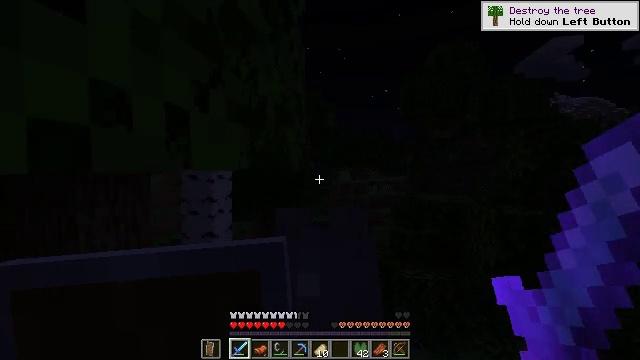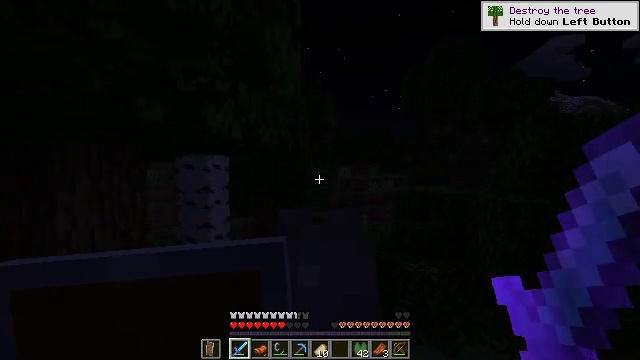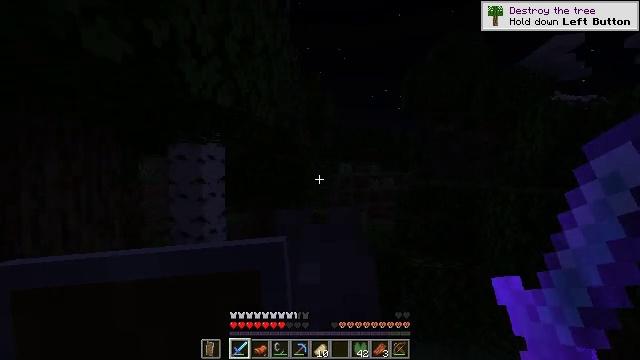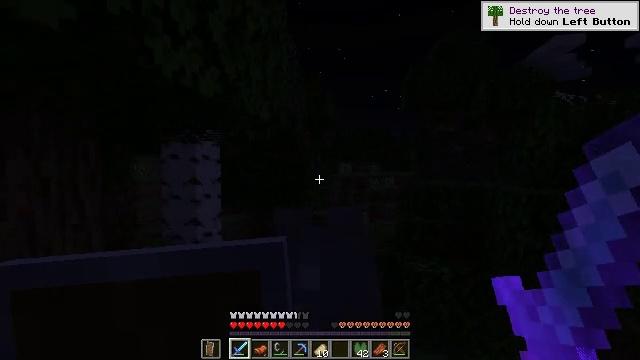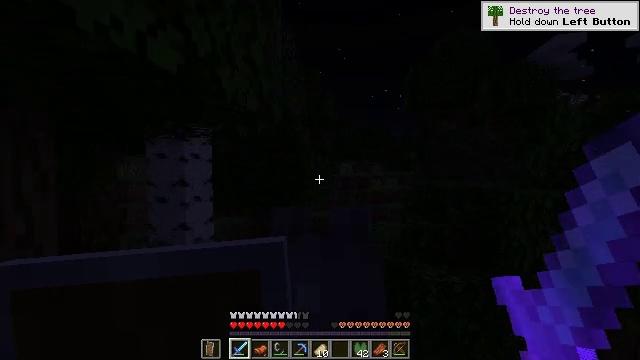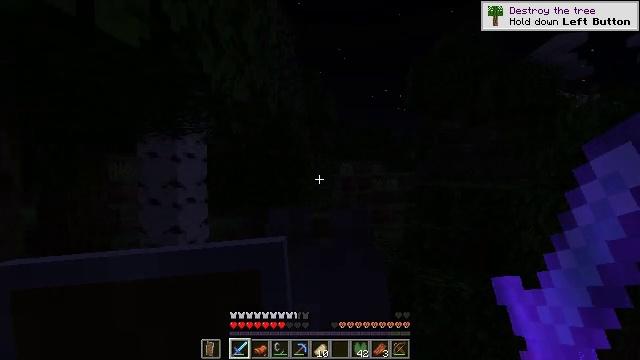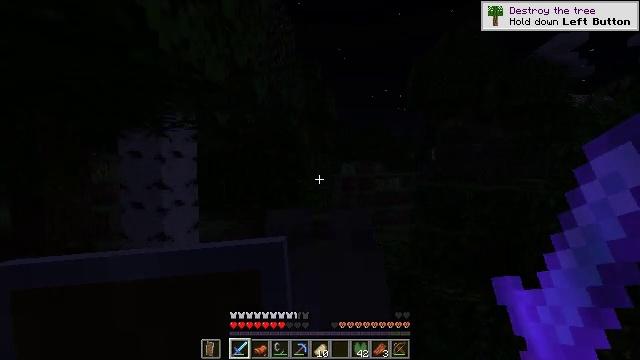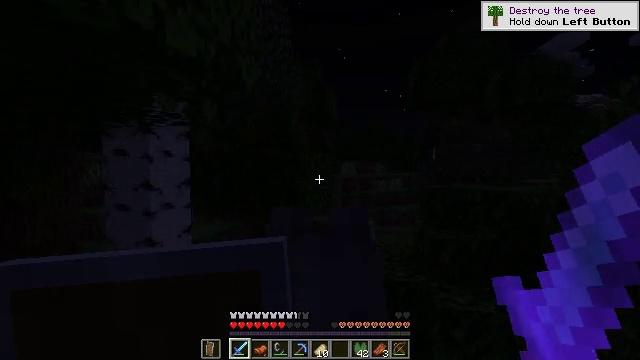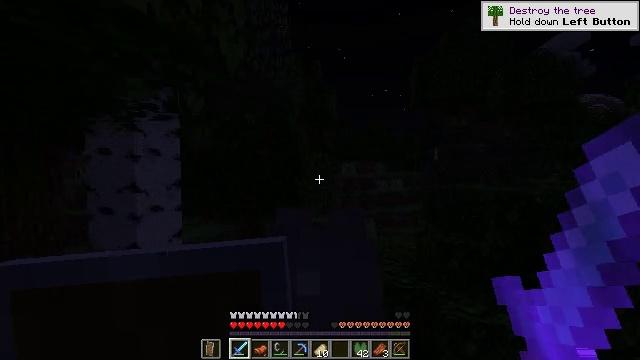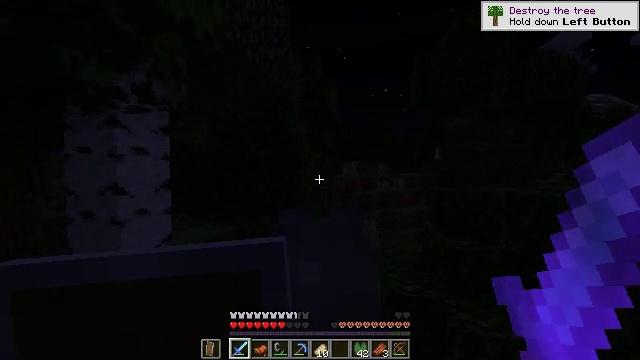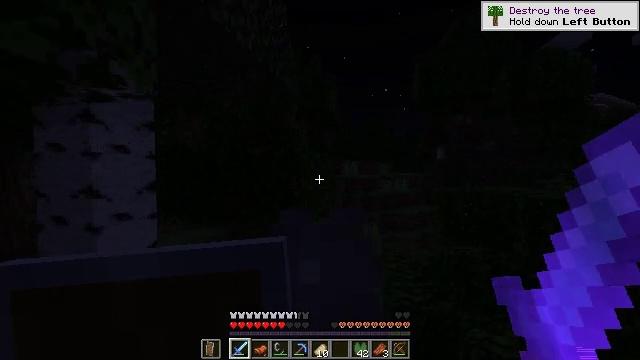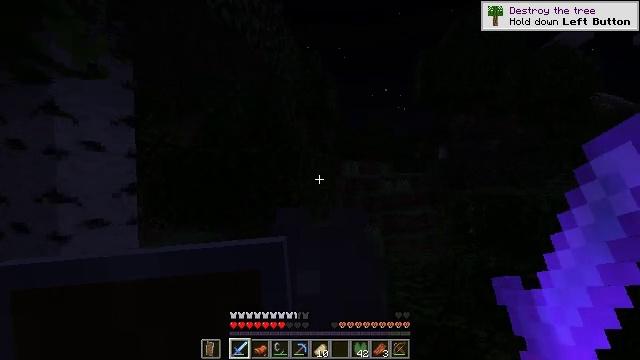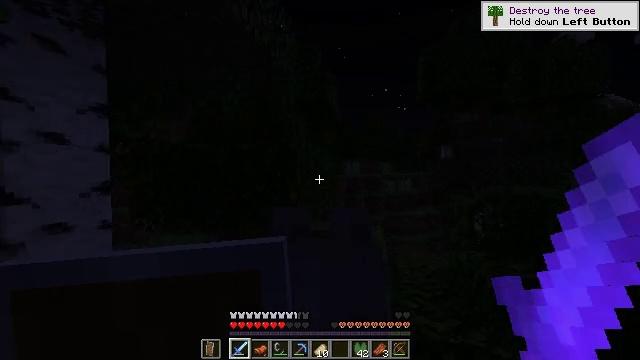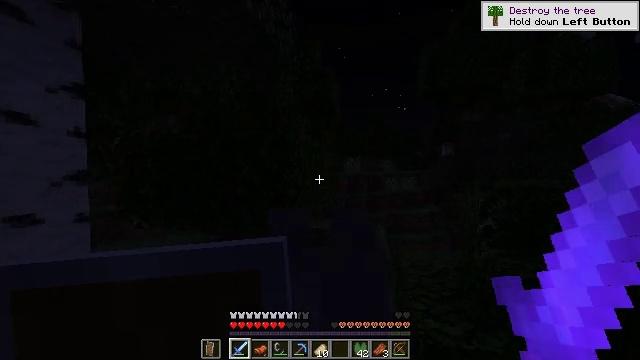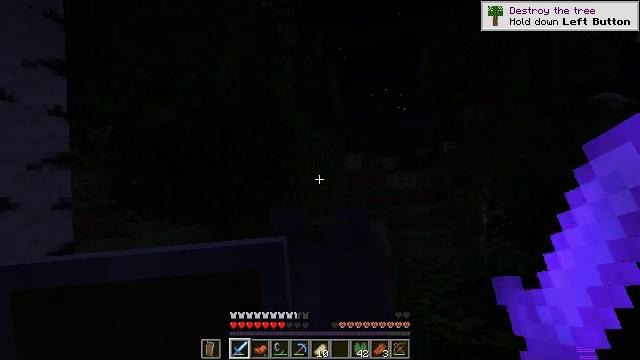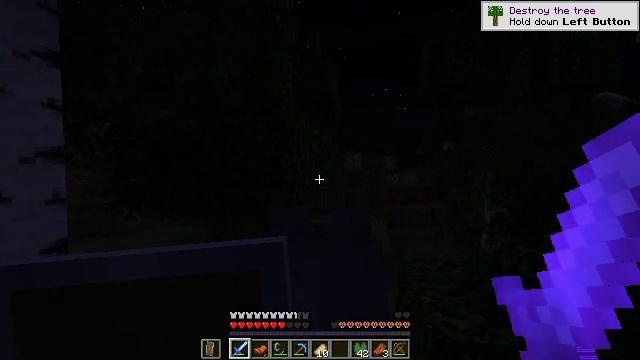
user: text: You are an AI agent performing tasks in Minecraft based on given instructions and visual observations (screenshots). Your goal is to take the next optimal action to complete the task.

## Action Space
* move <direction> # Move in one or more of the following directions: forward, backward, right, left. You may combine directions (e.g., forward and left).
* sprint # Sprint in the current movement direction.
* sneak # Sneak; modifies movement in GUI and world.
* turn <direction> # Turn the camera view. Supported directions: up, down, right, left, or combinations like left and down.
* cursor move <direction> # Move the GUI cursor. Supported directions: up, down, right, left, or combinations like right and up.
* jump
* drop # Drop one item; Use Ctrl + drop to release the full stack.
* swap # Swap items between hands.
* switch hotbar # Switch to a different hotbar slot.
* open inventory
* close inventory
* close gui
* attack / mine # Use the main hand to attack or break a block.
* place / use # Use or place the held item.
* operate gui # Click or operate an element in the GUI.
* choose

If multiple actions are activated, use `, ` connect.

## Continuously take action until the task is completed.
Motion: motion action
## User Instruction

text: Harvest birch leaves for decorations.
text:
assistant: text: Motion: move forward
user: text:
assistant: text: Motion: move forward
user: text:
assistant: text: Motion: move forward
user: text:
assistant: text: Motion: move forward
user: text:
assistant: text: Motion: move forward
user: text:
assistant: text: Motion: move forward
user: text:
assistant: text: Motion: move forward
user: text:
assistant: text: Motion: move forward
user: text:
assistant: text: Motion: move forward
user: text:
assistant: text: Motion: move forward
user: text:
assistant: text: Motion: move forward
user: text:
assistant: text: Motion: move forward
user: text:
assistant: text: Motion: move forward
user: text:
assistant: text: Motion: move forward
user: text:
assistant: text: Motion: move forward
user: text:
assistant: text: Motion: move forward
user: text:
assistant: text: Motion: move forward
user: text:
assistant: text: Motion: move forward
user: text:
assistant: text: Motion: move forward
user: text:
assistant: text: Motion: move forward
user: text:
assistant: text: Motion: move forward
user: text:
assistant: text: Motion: move forward
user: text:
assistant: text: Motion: move forward
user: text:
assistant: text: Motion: move forward
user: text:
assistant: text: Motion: move forward and move right
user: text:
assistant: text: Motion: move forward and move right
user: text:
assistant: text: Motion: move forward and move right
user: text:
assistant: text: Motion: move forward and move right
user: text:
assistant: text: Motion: move forward and move right
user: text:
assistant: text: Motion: move forward and move right